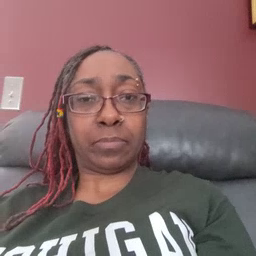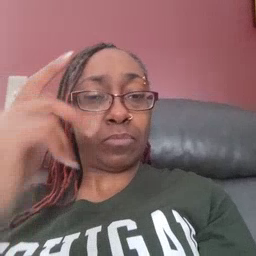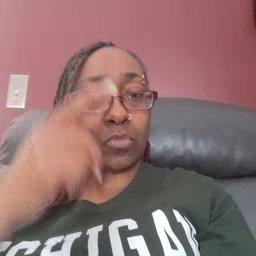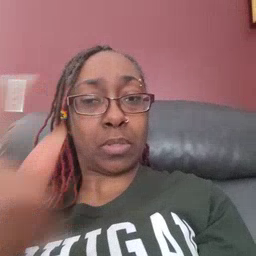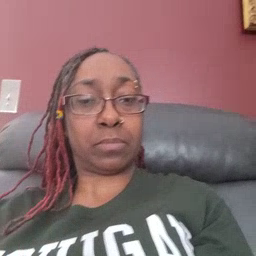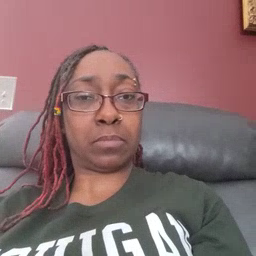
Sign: brother